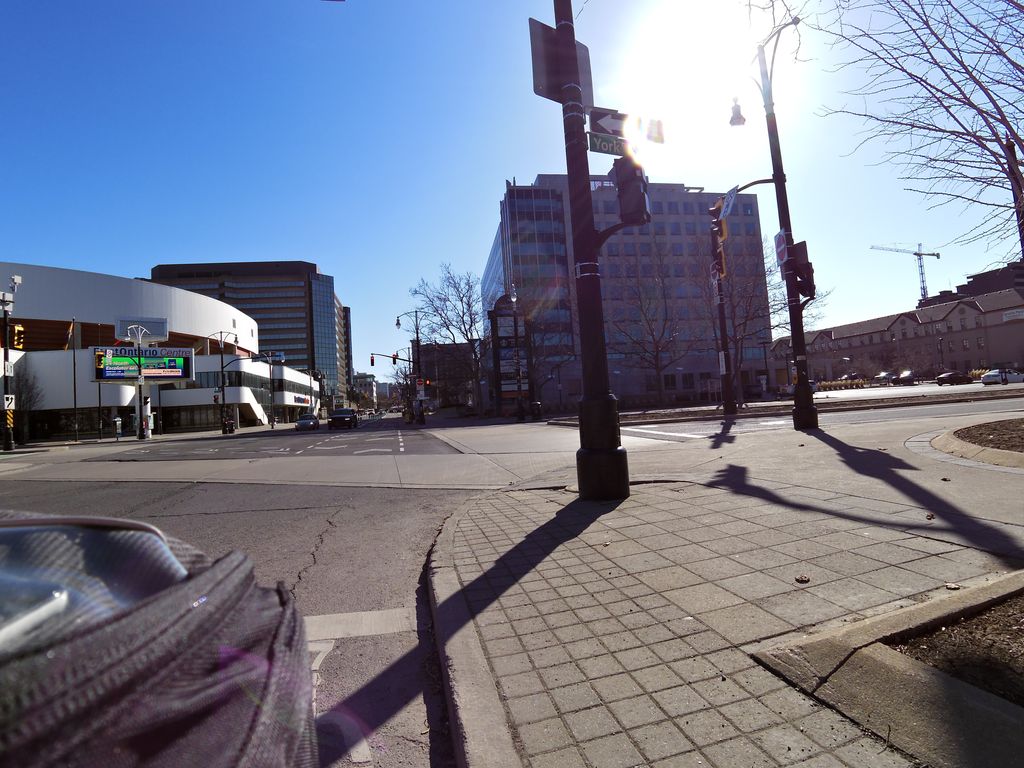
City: hamilton